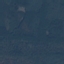
Land use / land cover class: Forest